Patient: sex M, age 52
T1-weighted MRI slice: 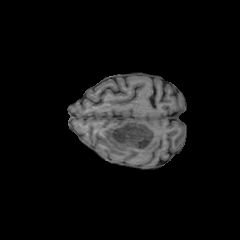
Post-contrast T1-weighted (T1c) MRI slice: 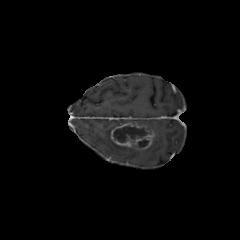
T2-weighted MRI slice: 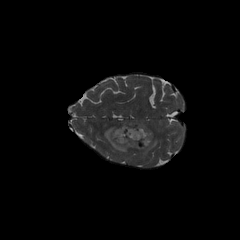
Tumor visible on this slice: yes
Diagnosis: Glioblastoma, IDH-wildtype
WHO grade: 4